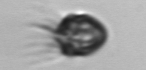
Label: Ciliophora